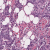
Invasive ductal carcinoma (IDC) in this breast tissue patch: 1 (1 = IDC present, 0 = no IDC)